Question: I was trying to spawn certain number of threads. But when I pass arguments to the function the output is random. It chooses some values of variable 'i' for multiple times and ignores some. I am a newbie in C#. Please explain if I am doing anything wrong.
'''
using System;
using System.Threading;
public class first
{
public static void tone(int i)
{
Console.WriteLine("Hi ! this is thread : {0} ",i);
Thread.Sleep(10);
}
public static void Main(String[] args)
{
int i;
for (i = 0; i < 10; i++)
{
Thread th1 = new Thread(()=>tone(i) );
th1.Start();
// Console.WriteLine(i);
}
Console.WriteLine("hey there!");
Console.ReadLine();
}
'''
}

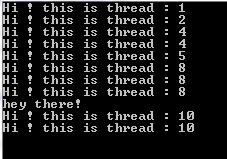
Answer: Because of <URL>:
Change your code to:
'''
int i;
for (i = 0; i < 10; i++)
{
int j = i;
Thread th1 = new Thread(()=>tone(j) );
th1.Start();
// Console.WriteLine(i);
}
'''